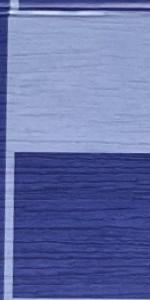
Label: Empty